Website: slack
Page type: payment
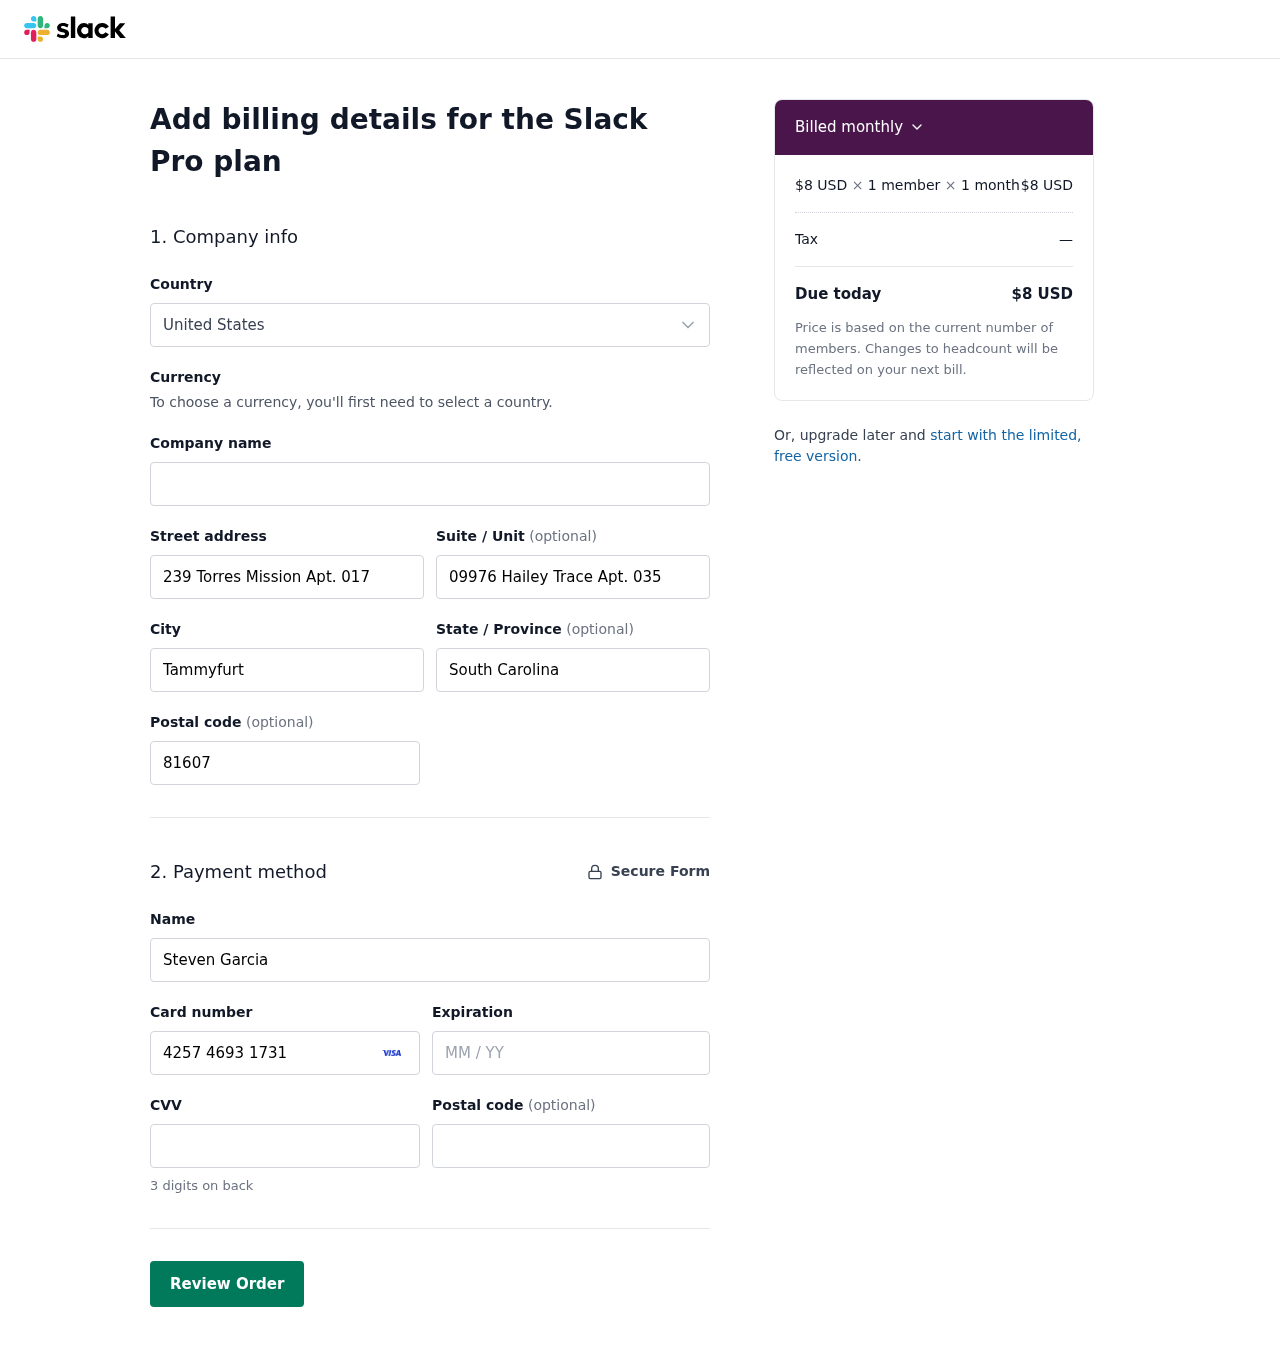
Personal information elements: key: PII_COUNTRY
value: United States
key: PII_STREET
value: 239 Torres Mission Apt. 017
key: PII_STREET2
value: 09976 Hailey Trace Apt. 035
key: PII_CITY
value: Tammyfurt
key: PII_STATE
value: South Carolina
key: PII_POSTCODE
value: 81607
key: PII_FULLNAME
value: Steven Garcia
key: PII_CARD_NUMBER
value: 4257 4693 1731 9134
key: PII_CARD_EXPIRY
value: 06/28
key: PII_CARD_CVV
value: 262
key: PII_POSTCODE2
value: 70778
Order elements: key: ORDER_PRICE_PER_MEMBER
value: $8 USD
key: ORDER_NUM_MEMBERS
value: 1 member
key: ORDER_NUM_MONTHS
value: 1 month
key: ORDER_SUBTOTAL
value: $8 USD
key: ORDER_TAX
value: —
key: ORDER_TOTAL
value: $8 USD